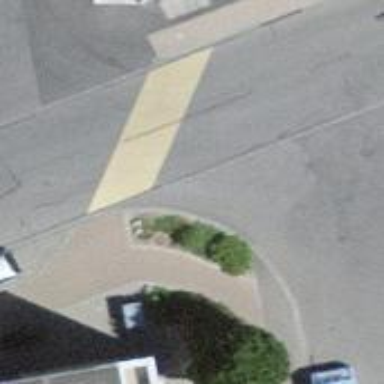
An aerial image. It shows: Unmarked road crossing.